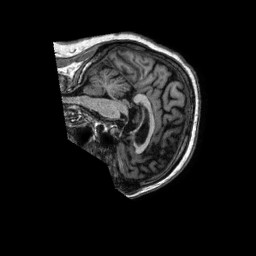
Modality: T1w
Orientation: sagittal
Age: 84
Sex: male
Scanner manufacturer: philips
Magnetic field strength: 1.5 T
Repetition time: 0.007078 s
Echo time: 0.003206 s